The picture encodes a bearing's raw vibration samples as pixel intensities in a 2-D grid. Determine the bearing's health state. Answer with exactly one of: normal, inner_race, outer_race, ball.
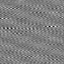
Answer: ball